Question: Is it possible ?
I used 3 label in cell of UITableView. I want to make to first row is a header and fixed position always when scroll. Section header can't show right position of label.

Lost Angeles, U.S.A should be show on second column but first columns text is too long.
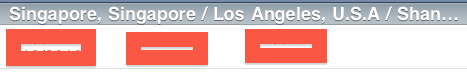
Answer: You can place the UIView with the content of the first cell on top of the UITableView. When you fill up the cells you should leave the first cell empty (it will be covered by the fixed UIView in the initial position).